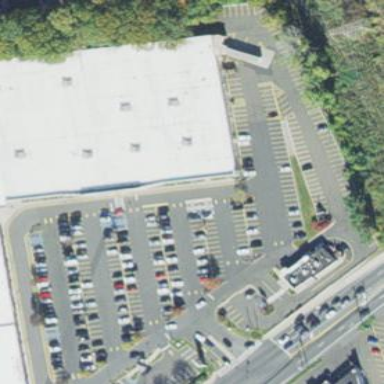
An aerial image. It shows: Parking area with surface.